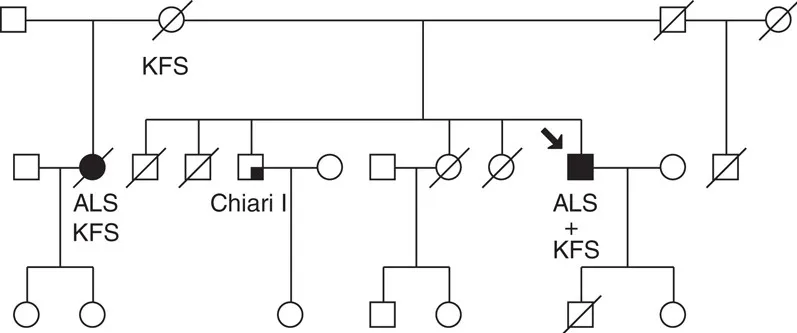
Pedigree of the reported KFS and ALS family. ALS = amyotrophic lateral sclerosis, KFS = Klippel-Feil syndrome.
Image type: pathology (immunostaining)